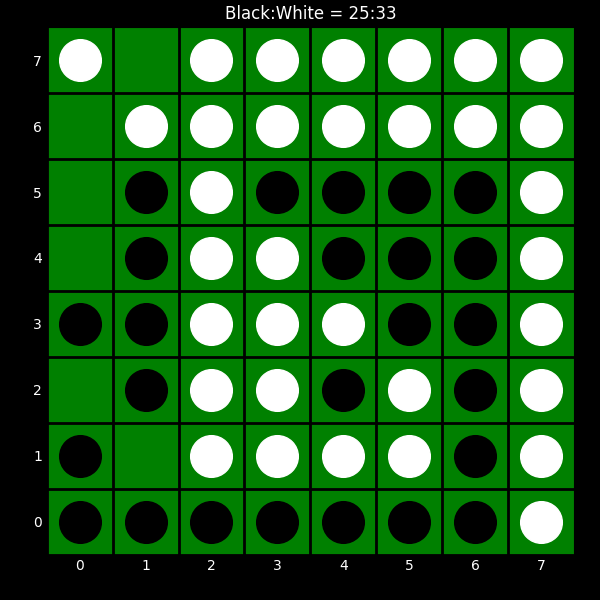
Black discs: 25
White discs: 33